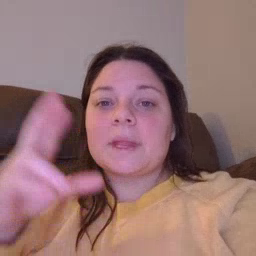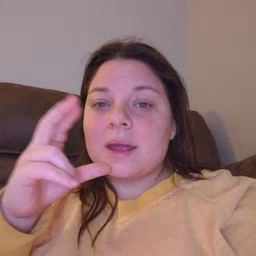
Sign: hen